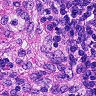
Metastatic tissue present: no